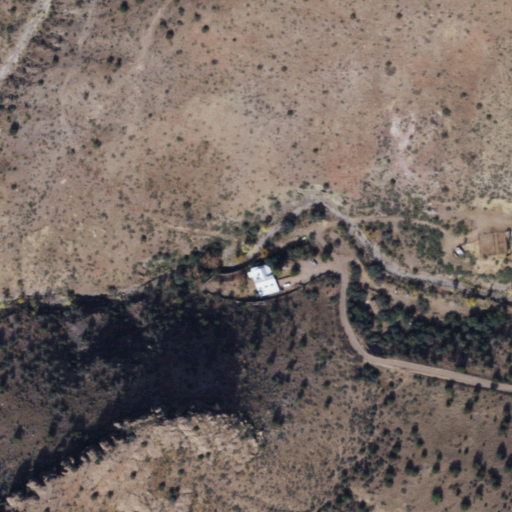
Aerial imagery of valley in Arizona named Black Jack Canyon containing shrub, open development, and high intensity development